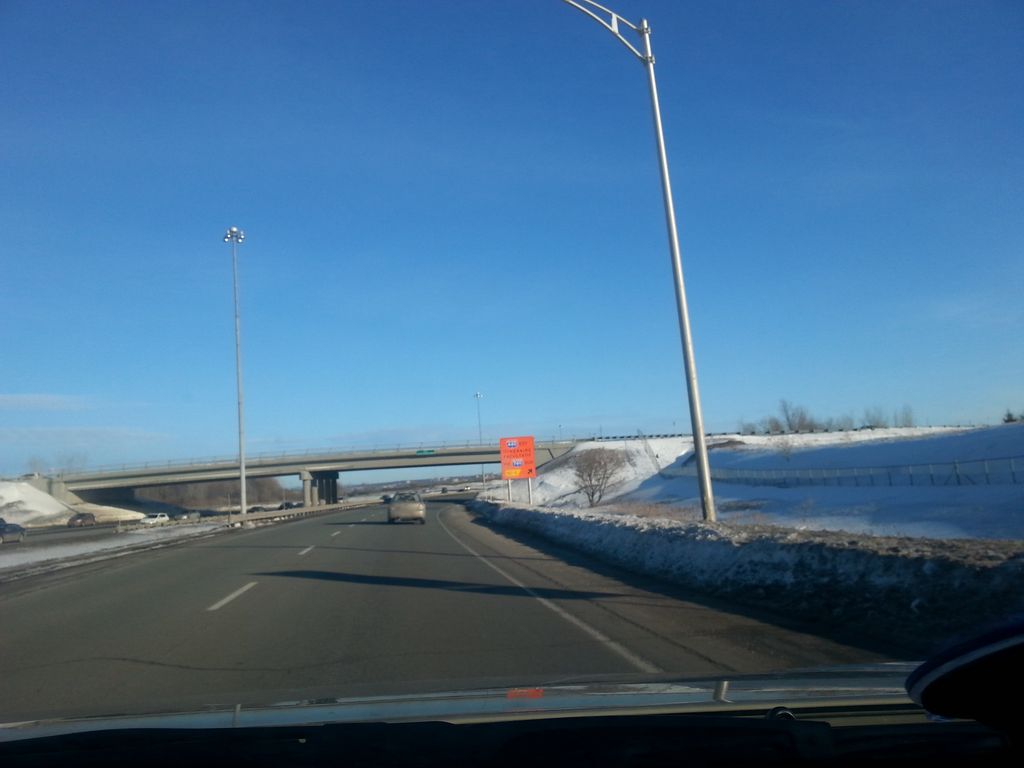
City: quebec_city